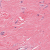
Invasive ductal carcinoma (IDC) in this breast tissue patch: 0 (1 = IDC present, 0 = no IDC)